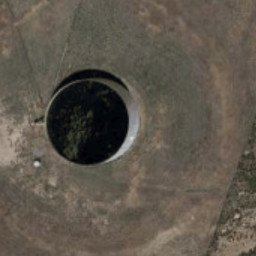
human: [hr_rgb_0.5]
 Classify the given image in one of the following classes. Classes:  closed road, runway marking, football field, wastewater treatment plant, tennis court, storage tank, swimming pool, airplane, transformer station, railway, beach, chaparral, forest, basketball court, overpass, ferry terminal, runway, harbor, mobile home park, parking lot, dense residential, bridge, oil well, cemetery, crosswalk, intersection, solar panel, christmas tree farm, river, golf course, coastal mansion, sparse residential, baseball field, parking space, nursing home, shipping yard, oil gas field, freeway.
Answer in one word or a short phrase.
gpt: storage tank